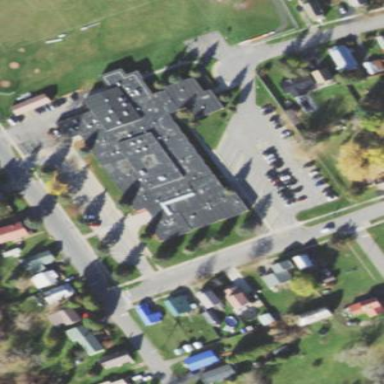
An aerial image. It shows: School building.